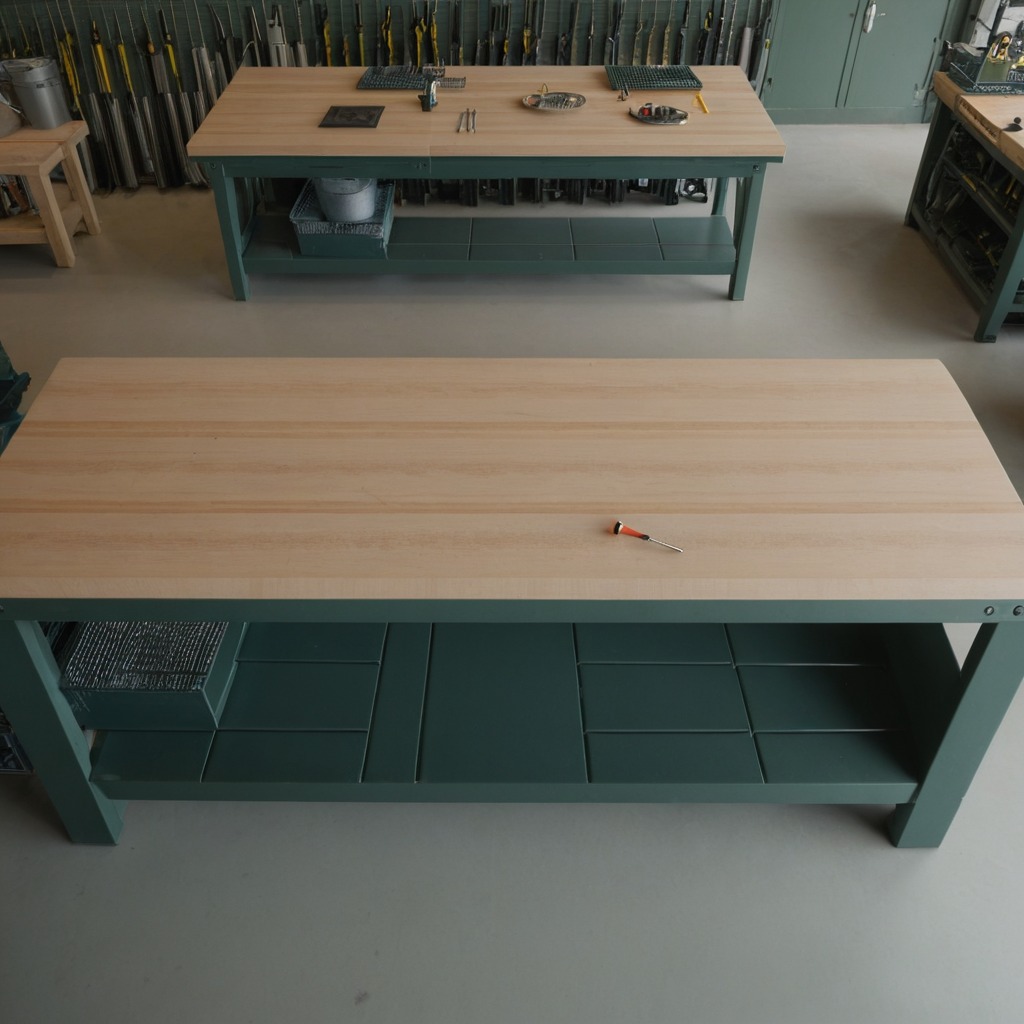
A screwdriver lies on the workbench.